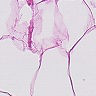
Metastatic tissue present: no